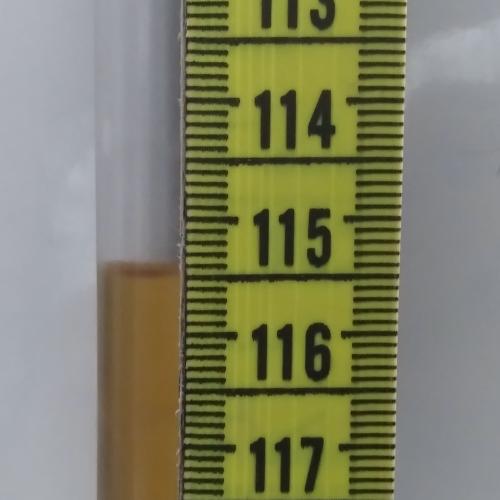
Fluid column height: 115.5 cm